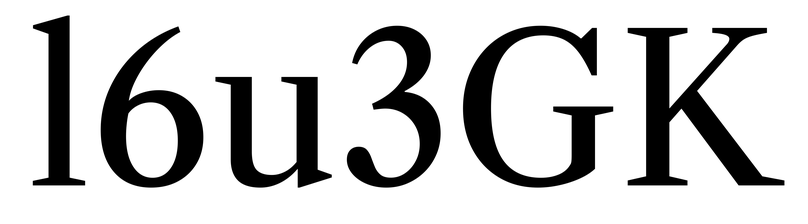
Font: LibreCaslonText_Regular